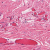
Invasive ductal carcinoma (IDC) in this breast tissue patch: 0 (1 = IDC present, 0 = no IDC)